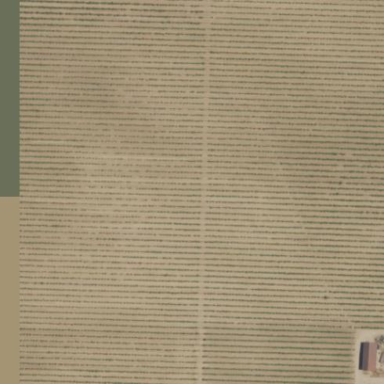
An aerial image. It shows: Vineyard.